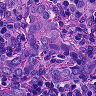
Metastatic tissue present: yes